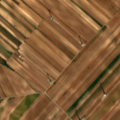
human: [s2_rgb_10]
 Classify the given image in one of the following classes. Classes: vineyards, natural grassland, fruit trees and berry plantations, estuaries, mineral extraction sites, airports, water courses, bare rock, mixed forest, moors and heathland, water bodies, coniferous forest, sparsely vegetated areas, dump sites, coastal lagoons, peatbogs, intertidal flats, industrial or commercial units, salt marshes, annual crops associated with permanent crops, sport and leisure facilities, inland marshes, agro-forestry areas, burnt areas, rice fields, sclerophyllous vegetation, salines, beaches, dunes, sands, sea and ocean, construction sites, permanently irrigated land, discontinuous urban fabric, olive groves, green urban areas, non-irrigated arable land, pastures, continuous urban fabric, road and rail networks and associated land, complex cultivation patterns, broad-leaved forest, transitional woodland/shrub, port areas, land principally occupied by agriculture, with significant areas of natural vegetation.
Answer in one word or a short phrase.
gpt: non-irrigated arable land, vineyards